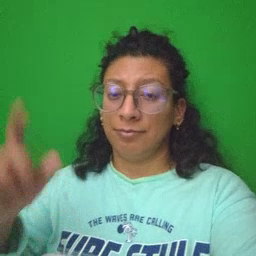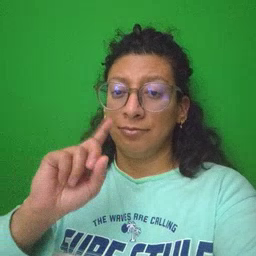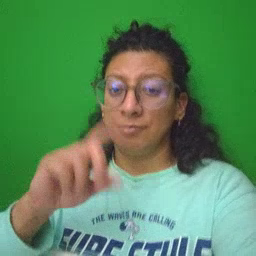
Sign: where